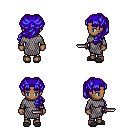
a pixel art fantasy rpg character, female body template, human, dark skin, chain mail, metal pants, blue princess hairstyle, gray slippers, dagger, four views (front, back, left, right), 2x2 character sprite sheet, small pixel art, hard edges, no anti-aliasing